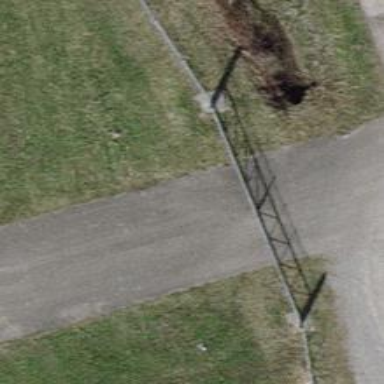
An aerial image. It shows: Gate.